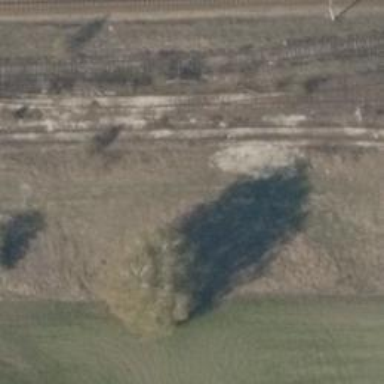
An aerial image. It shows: Unused railway yard.